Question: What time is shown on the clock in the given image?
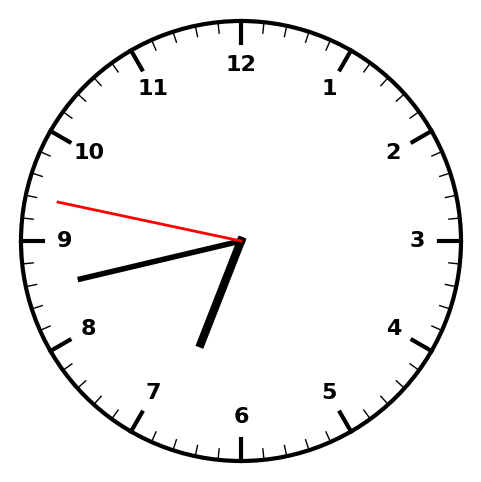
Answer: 06:42:47